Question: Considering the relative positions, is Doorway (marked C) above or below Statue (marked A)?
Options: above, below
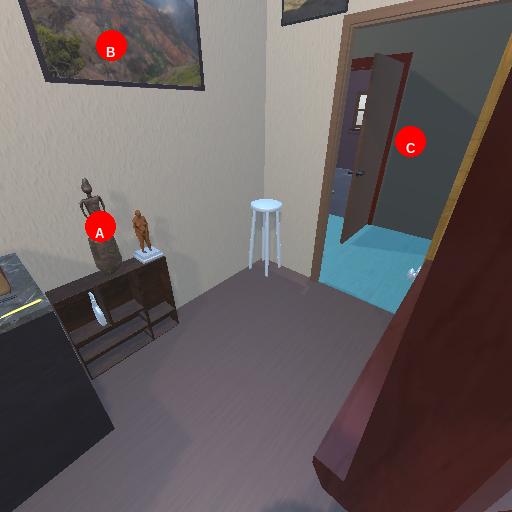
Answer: above